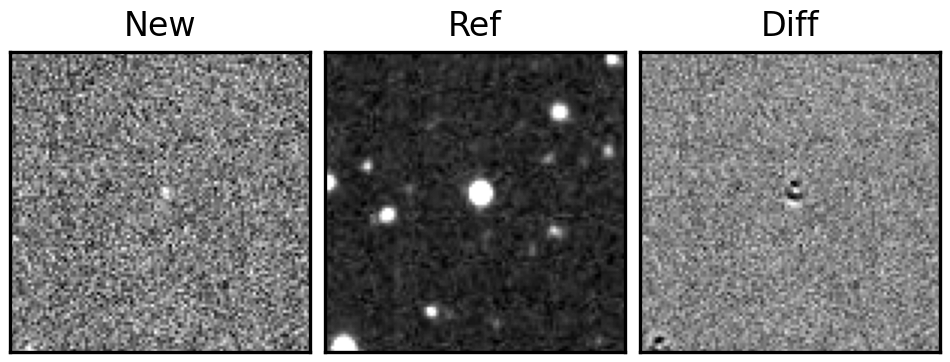
Label: bogus